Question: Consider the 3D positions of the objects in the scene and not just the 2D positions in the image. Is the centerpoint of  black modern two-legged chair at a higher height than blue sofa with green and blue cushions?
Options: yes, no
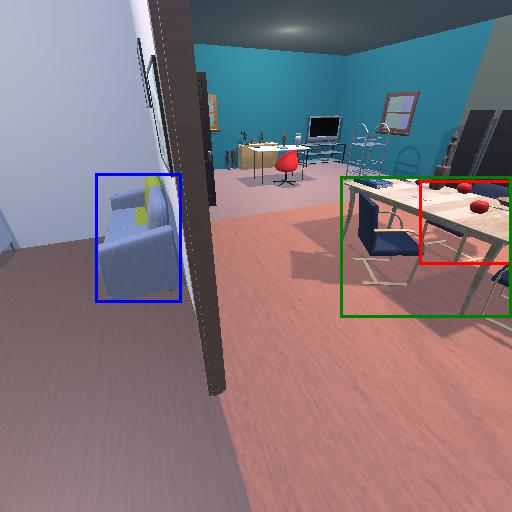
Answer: yes